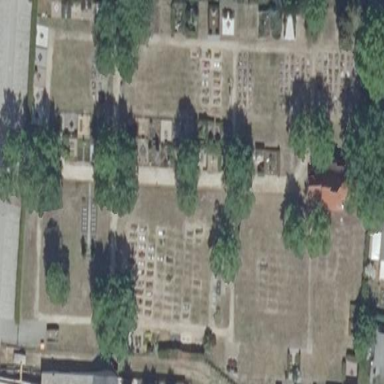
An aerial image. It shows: Cemetery.